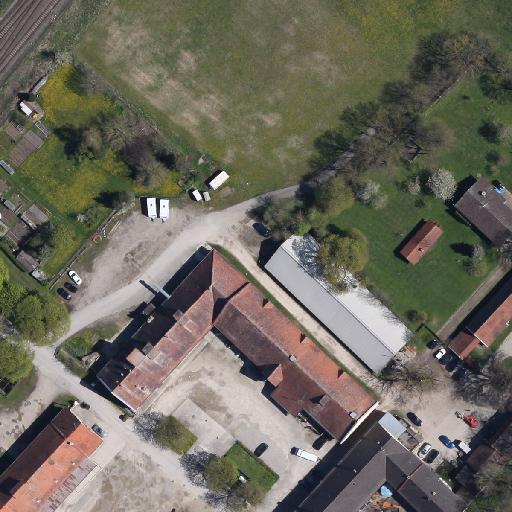
Referring expression: vehicle in the parking area